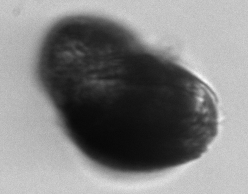
Label: pollen